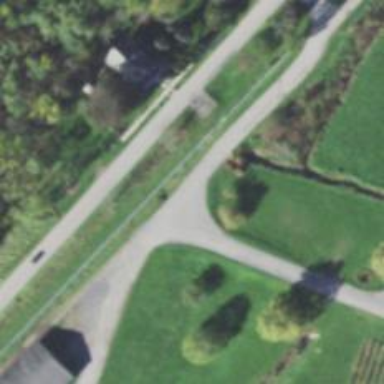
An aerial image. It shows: Residential road.